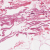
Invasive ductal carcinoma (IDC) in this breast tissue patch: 0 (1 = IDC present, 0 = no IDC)